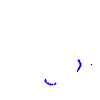
Particle: proton